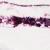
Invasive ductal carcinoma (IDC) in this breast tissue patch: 0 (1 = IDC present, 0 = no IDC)